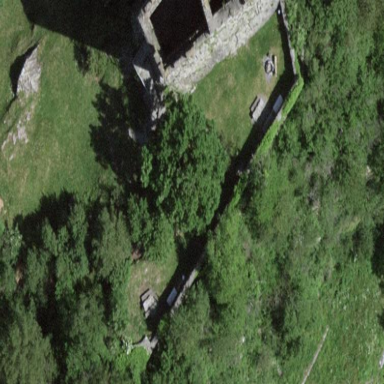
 popular tourist attraction enclosed by wall."